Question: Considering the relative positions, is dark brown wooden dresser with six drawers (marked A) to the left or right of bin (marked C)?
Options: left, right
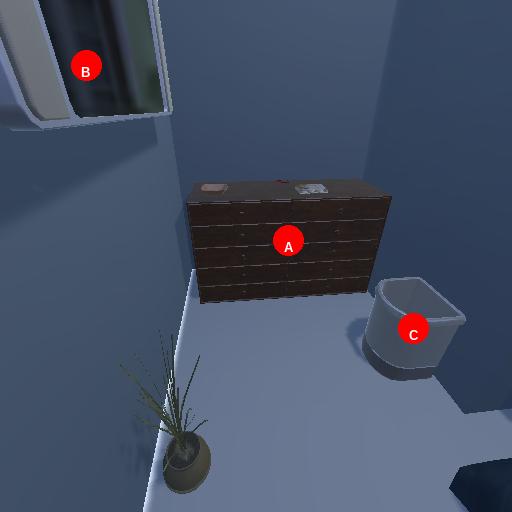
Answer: left